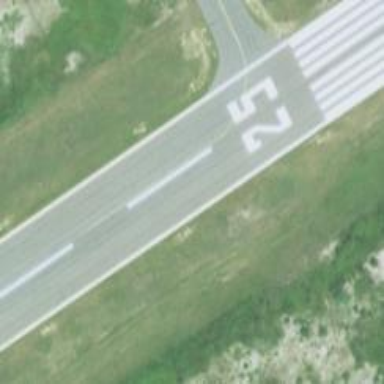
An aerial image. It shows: Runway surface made of asphalt at airport.